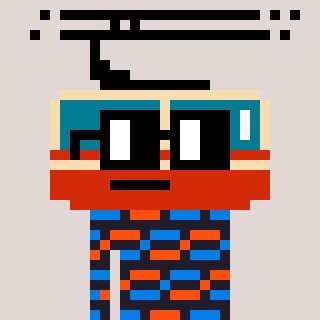
a pixel art character with square black glasses, a tram wagon-shaped head and a grayscale-colored body on a warm background